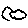
Label: cloud